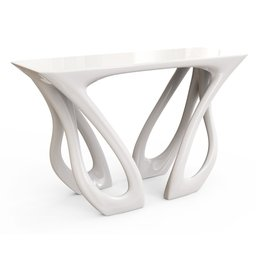
Label: furniture